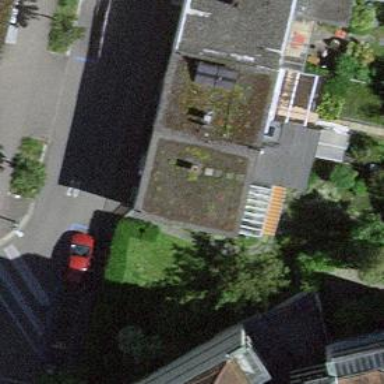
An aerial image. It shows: Terrace building.